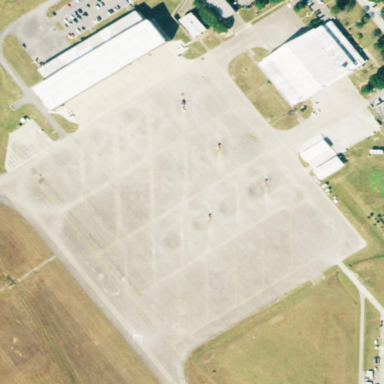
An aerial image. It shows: Concrete apron at the airport.